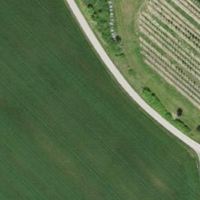
EUNIS habitat code: 52
Species observed at this site:
Polyommatus icarus
Celastrina argiolus